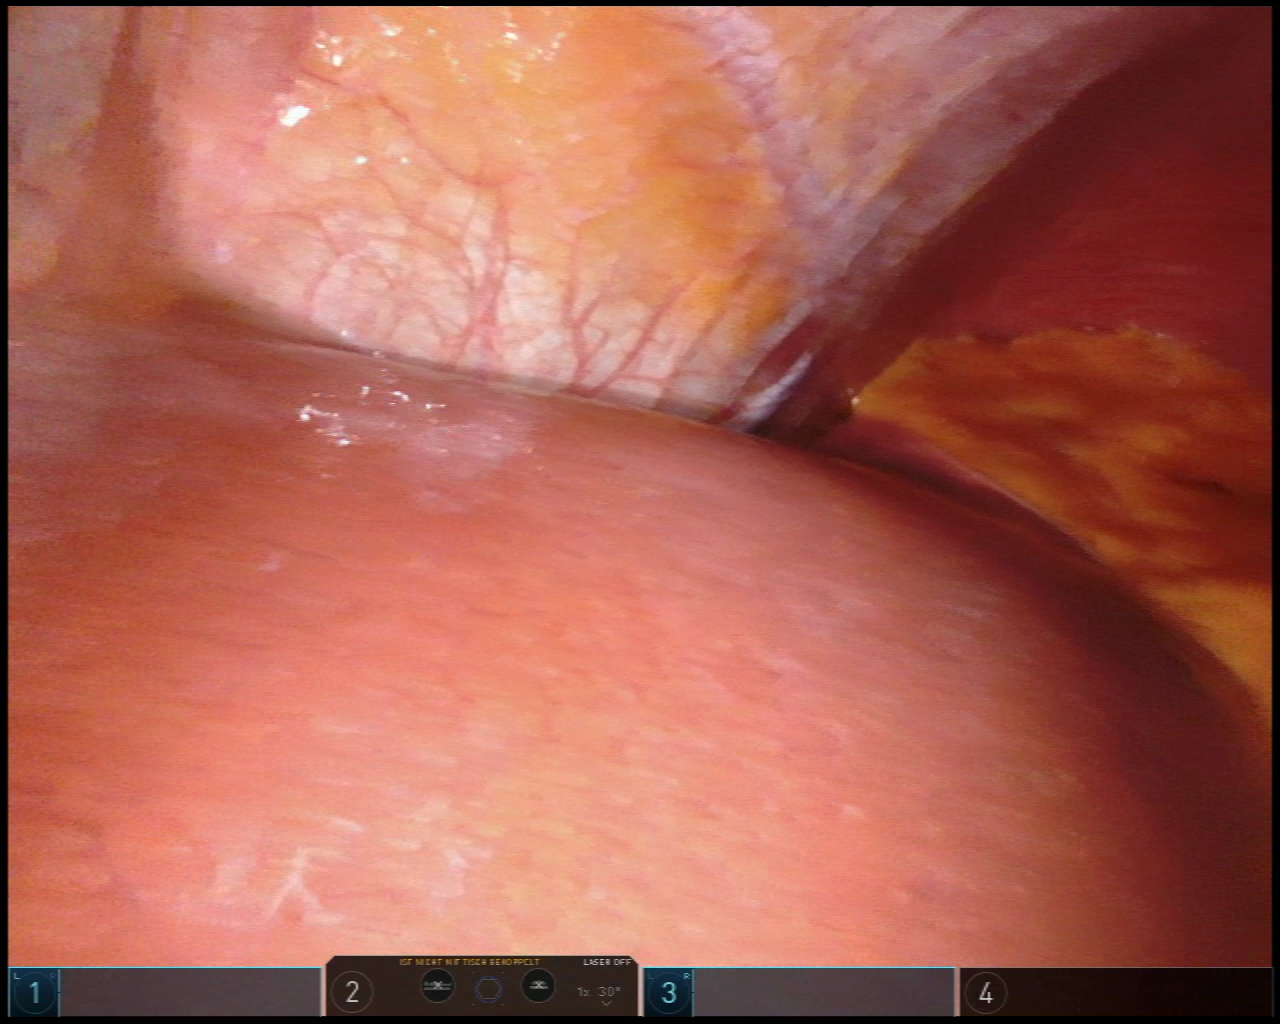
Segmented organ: liver
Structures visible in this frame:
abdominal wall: yes
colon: no
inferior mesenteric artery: no
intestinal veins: no
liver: yes
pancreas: no
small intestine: no
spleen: no
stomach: no
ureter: no
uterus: no
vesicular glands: no